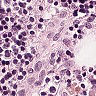
Metastatic tissue present: no